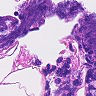
Metastatic tissue present: no